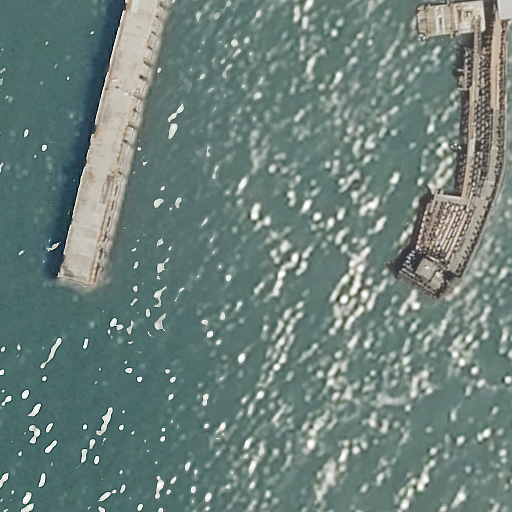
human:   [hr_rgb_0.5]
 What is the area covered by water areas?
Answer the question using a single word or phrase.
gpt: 9563m2

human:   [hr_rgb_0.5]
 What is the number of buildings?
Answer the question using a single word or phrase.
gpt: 1

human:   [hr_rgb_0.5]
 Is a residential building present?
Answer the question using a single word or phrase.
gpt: no

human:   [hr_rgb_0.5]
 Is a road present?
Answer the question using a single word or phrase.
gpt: no

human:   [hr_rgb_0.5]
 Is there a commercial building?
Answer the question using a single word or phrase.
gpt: no

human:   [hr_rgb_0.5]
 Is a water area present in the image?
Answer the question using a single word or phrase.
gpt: yes

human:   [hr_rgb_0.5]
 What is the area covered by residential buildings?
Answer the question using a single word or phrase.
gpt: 0m2

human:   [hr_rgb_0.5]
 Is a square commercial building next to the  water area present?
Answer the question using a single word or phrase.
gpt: no

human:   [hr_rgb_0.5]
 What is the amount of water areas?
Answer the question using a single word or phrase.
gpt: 1

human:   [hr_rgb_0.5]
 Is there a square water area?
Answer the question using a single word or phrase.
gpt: no

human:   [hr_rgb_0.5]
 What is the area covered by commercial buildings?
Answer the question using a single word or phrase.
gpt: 0m2

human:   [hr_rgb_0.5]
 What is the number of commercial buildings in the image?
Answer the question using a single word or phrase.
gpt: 0

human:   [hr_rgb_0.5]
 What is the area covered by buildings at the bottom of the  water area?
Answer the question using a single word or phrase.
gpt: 0m2

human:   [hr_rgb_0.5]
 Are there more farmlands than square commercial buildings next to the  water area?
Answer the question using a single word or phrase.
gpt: no

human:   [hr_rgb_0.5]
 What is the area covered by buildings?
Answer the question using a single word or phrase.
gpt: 4m2

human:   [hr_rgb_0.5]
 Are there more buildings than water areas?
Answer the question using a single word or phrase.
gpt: no

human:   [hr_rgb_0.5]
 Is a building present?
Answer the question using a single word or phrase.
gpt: yes

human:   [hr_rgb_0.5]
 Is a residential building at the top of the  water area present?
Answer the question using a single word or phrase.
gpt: no

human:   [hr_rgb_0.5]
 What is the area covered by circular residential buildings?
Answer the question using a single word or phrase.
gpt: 0m2

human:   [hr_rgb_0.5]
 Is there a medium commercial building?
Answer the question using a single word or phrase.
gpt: no

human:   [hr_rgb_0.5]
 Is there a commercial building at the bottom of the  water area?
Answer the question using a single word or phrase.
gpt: no

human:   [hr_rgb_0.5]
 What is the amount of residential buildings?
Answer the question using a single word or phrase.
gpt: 0

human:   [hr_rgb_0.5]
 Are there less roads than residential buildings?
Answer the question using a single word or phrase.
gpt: no

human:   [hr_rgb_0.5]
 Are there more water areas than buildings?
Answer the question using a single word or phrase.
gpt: no

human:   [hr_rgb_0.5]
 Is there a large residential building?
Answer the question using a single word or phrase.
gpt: no

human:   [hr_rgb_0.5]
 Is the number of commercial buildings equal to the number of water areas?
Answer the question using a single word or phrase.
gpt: no

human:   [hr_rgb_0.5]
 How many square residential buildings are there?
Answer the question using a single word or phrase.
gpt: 0

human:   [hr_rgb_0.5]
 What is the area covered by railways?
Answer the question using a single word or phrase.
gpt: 0m2

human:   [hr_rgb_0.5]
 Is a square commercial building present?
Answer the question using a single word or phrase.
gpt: no

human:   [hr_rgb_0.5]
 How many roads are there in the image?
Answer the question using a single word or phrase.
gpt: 0

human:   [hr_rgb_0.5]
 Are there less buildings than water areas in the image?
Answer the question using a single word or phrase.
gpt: no

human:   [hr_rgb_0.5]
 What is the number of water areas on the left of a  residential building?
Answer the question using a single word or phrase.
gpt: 0

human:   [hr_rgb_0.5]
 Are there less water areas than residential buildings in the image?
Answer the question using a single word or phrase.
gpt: no

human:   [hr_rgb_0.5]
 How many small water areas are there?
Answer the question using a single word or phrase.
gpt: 0

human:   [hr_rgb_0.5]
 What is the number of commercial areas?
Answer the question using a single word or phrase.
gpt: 0

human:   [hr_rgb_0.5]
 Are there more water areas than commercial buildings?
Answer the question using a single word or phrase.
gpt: yes

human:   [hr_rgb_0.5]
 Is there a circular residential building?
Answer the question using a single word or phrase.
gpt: no

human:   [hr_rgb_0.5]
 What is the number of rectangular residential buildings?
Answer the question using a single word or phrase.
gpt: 0

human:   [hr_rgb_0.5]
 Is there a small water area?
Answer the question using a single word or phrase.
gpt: no

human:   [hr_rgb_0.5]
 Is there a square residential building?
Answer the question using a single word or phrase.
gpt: no

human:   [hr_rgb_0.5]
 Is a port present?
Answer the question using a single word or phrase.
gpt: no

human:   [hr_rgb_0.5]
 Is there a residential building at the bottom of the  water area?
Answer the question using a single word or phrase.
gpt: no

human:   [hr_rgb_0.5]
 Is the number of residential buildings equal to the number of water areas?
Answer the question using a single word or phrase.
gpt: no

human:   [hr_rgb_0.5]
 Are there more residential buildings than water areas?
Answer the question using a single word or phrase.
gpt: no

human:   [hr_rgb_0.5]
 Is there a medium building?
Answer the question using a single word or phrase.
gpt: no

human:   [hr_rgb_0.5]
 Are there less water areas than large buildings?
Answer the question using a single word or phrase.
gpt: no

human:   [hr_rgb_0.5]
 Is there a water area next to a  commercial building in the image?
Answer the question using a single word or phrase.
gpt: no

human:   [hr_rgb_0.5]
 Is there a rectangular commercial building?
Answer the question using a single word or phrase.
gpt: no

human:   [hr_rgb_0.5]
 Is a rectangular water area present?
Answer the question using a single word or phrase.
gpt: no

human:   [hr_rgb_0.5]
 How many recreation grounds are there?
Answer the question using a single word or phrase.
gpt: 0

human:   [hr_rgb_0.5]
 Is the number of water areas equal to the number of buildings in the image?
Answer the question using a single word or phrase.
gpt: yes

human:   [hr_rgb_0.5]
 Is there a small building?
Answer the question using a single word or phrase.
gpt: yes

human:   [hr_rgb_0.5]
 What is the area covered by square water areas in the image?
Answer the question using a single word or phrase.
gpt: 0m2

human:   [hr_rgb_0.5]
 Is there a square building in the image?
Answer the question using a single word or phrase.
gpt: no

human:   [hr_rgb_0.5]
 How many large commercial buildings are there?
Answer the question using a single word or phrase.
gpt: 0

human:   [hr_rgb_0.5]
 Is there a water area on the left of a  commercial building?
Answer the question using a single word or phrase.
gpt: no

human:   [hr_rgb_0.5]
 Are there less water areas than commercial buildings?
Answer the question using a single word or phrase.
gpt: no

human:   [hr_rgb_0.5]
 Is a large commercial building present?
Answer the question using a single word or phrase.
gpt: no

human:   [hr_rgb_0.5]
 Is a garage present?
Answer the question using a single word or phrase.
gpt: no

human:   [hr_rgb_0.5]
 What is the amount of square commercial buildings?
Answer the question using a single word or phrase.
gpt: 0

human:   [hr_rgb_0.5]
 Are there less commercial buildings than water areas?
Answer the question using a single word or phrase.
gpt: yes

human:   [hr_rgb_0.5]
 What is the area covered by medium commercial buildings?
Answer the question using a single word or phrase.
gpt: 0m2

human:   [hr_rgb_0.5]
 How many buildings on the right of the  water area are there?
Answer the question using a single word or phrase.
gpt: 1

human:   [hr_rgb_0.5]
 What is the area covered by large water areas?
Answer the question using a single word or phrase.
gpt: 9563m2